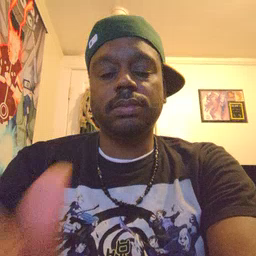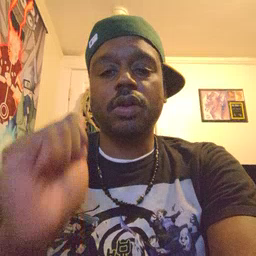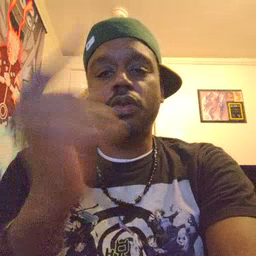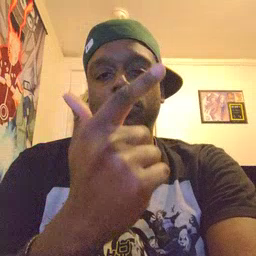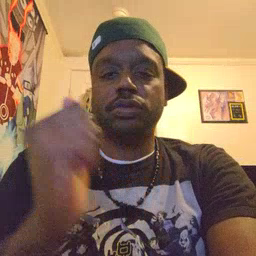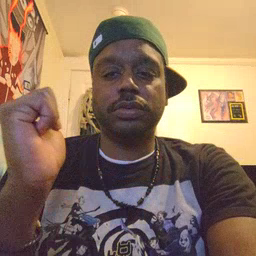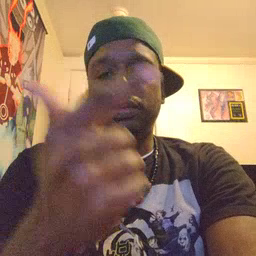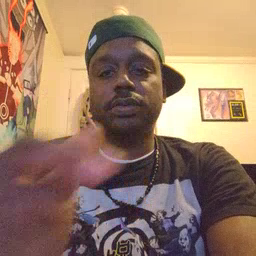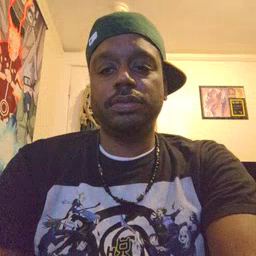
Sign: all